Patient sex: M
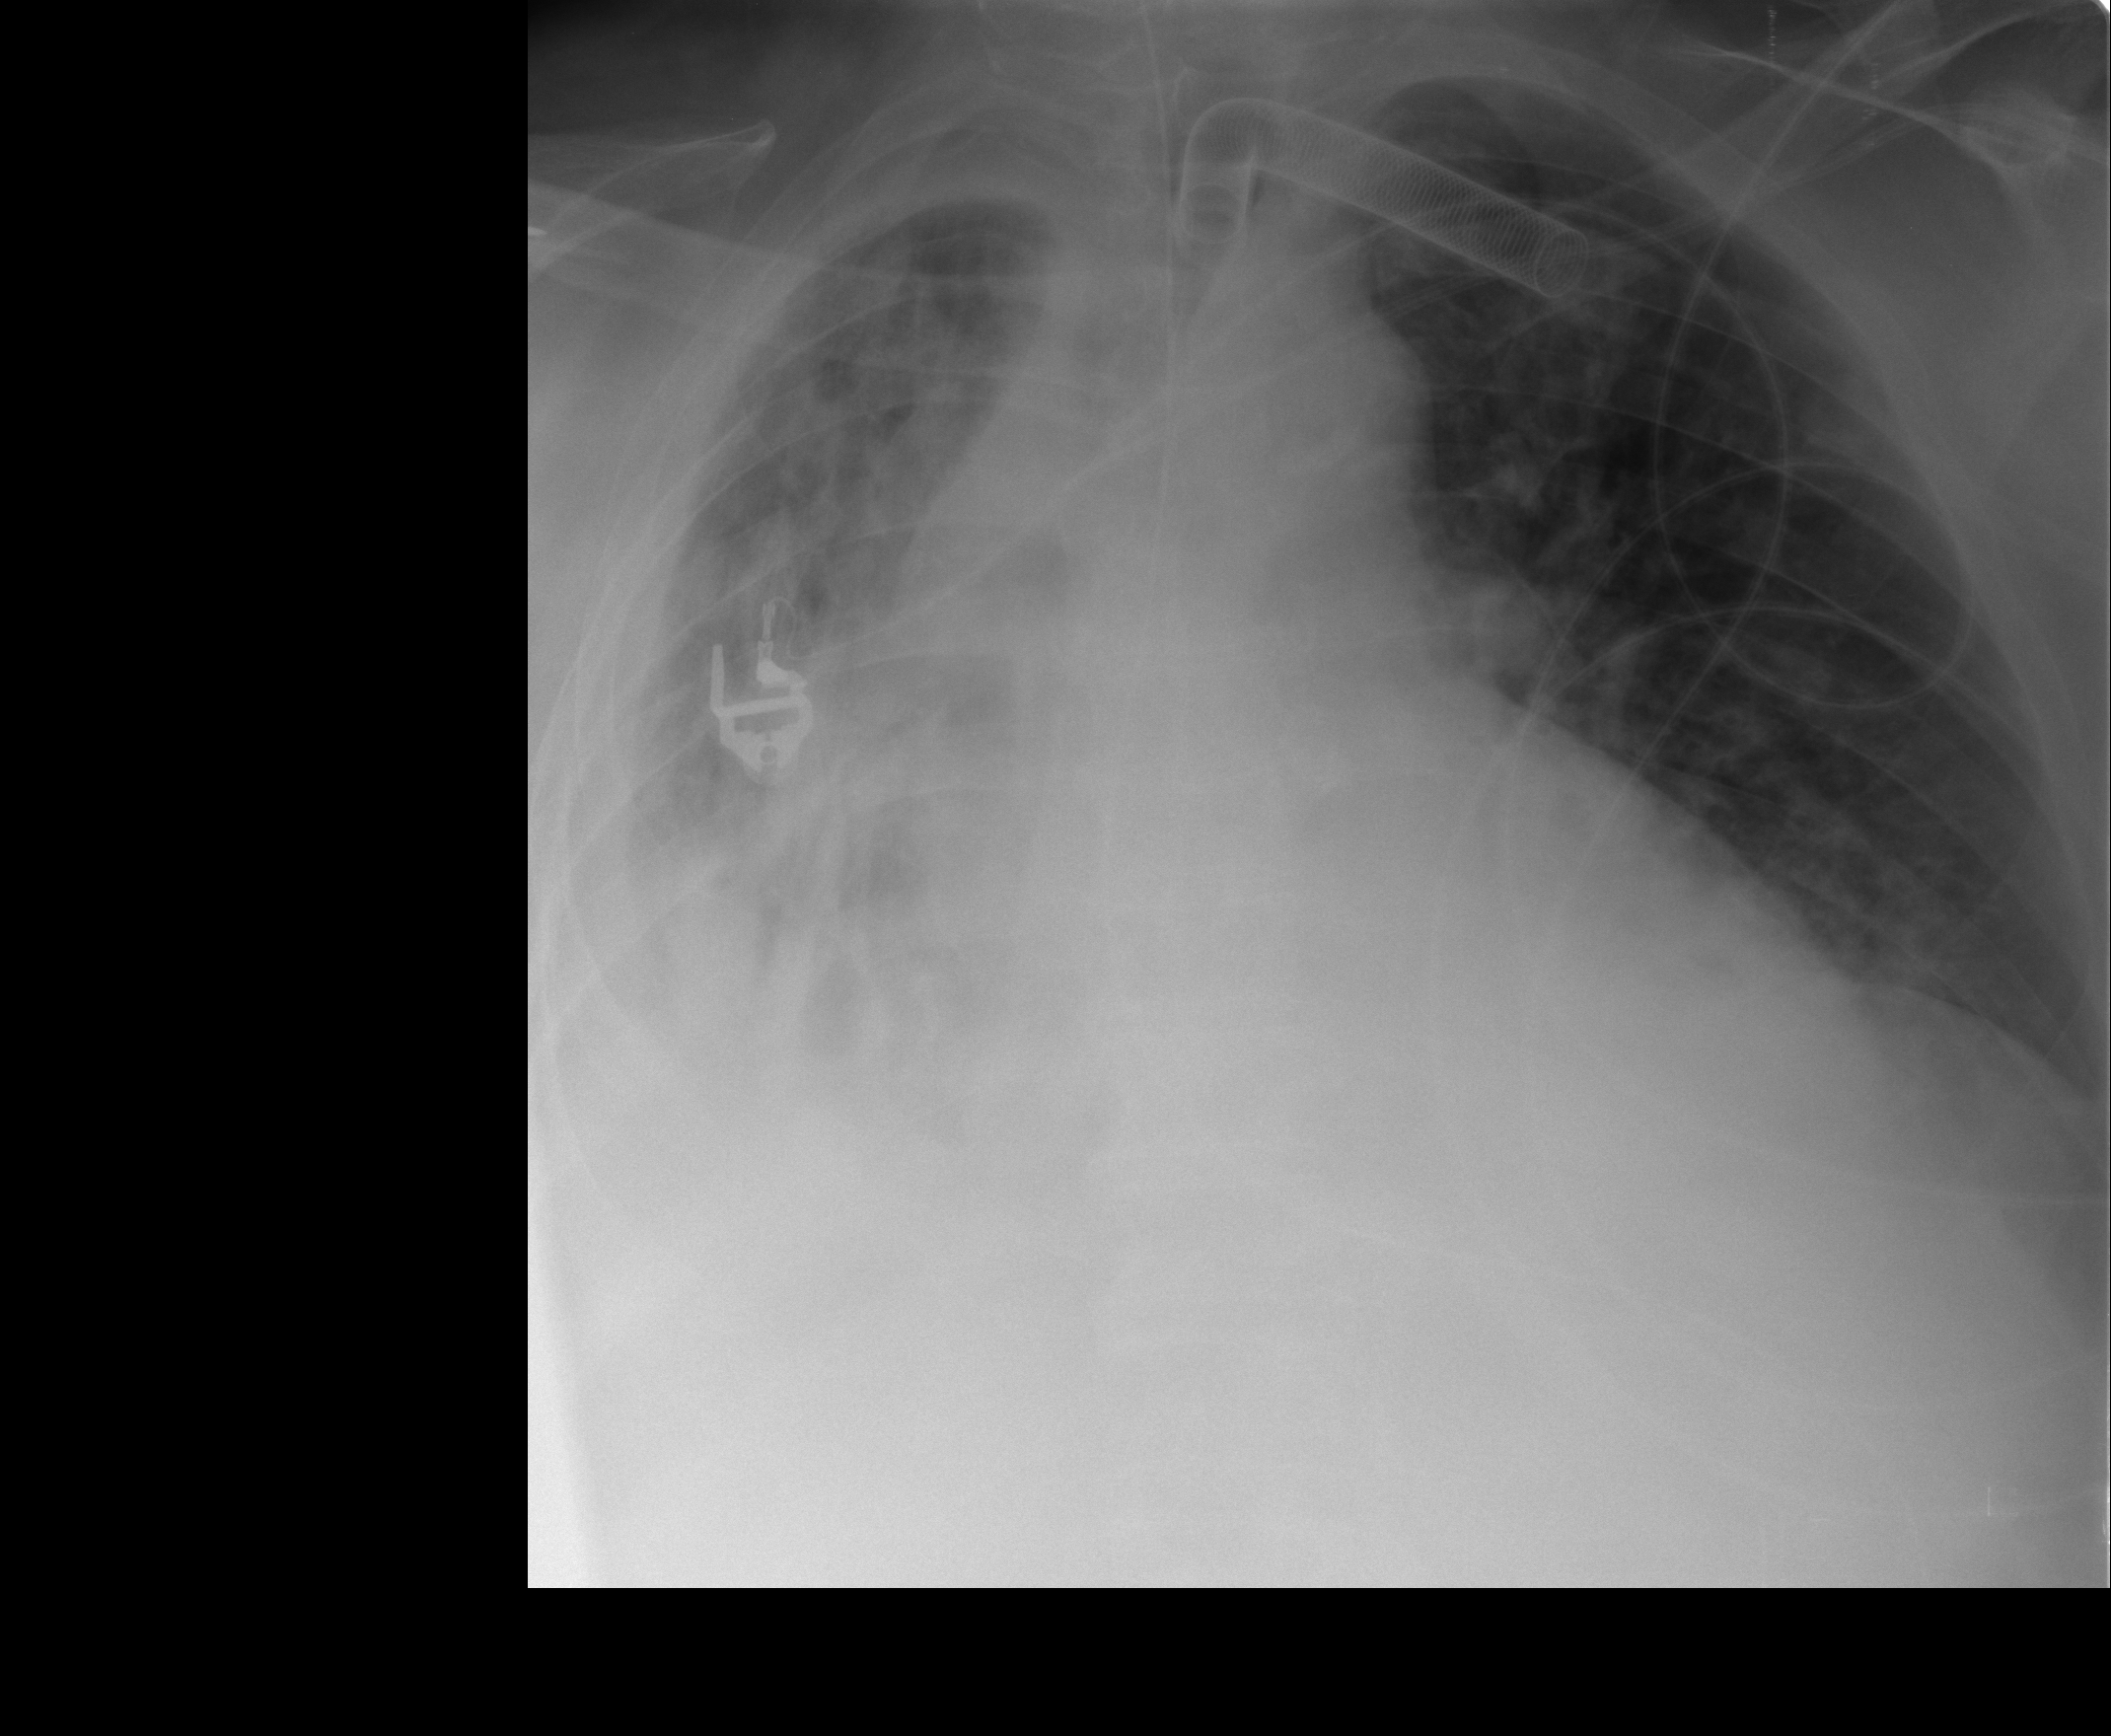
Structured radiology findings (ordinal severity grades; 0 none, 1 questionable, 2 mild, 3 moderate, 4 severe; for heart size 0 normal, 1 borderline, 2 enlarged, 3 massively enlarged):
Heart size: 1
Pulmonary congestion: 1
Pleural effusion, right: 3
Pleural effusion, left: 0
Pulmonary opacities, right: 3
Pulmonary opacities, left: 0
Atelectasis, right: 3
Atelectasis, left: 0